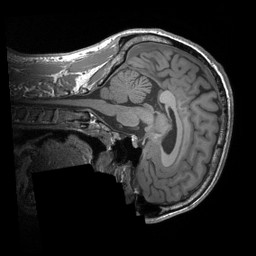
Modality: T1w
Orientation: sagittal
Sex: male
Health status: ill
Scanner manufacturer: siemens
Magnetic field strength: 3 T
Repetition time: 1.66 s
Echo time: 0.00254 s